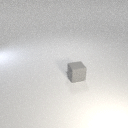
small gray rubber cube